Question: I use the symlog scale of matplotlib to cover a large ranges of parameters extending both into positive and negative direction. Unfortunately, the symlog-scale is not very intuitive and probably also not very commonly used. Therefore, I'd like to make the used scaling more obvious by placing minor ticks between the major ticks. On the log part of the scale, I want to place ticks at <URL> to arrive at such ticks using the following code:
'''
import numpy as np
import matplotlib.pyplot as plt
from matplotlib.ticker import LogLocator, AutoLocator
x = np.linspace(-5, 5, 100)
y = x
plt.plot(x, y)
plt.yscale('symlog', linthreshy=1e-1)
yaxis = plt.gca().yaxis
yaxis.set_minor_locator(LogLocator(subs=np.arange(2, 10)))
plt.show()
'''
Unfortunately, this does not produce what I want:

Note that there are way to many minor ticks around 0, which are probably due to the 'LogLocator'. Furthermore, there are no minor ticks on the negative axis.
No minor ticks appear if I use and 'AutoLocator' instead. The 'AutoMinorLocator' does only support evenly scaled axes. My question thus is how to achieve the desired tick placement?
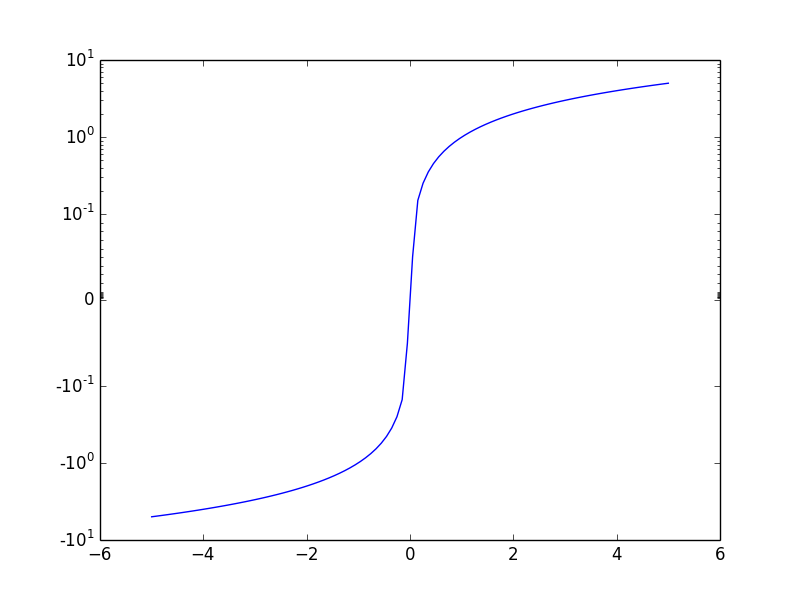
Answer: Digging a little bit deeper into the issue, I noticed that it will be hard to come up with a general solution. Luckily, I can assume some constraints on my data and a custom made class was therefore enough to solve the problem:
'''
import numpy as np
import matplotlib.pyplot as plt
from matplotlib.ticker import Locator
class MinorSymLogLocator(Locator):
"""
Dynamically find minor tick positions based on the positions of
major ticks for a symlog scaling.
"""
def __init__(self, linthresh):
"""
Ticks will be placed between the major ticks.
The placement is linear for x between -linthresh and linthresh,
otherwise its logarithmically
"""
self.linthresh = linthresh
def __call__(self):
'Return the locations of the ticks'
majorlocs = self.axis.get_majorticklocs()
# iterate through minor locs
minorlocs = []
# handle the lowest part
for i in xrange(1, len(majorlocs)):
majorstep = majorlocs[i] - majorlocs[i-1]
if abs(majorlocs[i-1] + majorstep/2) < self.linthresh:
ndivs = 10
else:
ndivs = 9
minorstep = majorstep / ndivs
locs = np.arange(majorlocs[i-1], majorlocs[i], minorstep)[1:]
minorlocs.extend(locs)
return self.raise_if_exceeds(np.array(minorlocs))
def tick_values(self, vmin, vmax):
raise NotImplementedError('Cannot get tick locations for a '
'%s type.' % type(self))
x = np.linspace(-5, 5, 100)
y = x
plt.plot(x, y)
plt.yscale('symlog', linthreshy=1e-1)
yaxis = plt.gca().yaxis
yaxis.set_minor_locator(MinorSymLogLocator(1e-1))
plt.show()
'''
This produces

Note that this method only places ticks between major ticks. This will become noticeable if you zoom and pan into the image. Furthermore, the linear threshold has to be supplied to the class explicitly, since I found no way to easily and robustly read it off the axis itself.